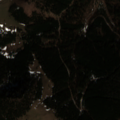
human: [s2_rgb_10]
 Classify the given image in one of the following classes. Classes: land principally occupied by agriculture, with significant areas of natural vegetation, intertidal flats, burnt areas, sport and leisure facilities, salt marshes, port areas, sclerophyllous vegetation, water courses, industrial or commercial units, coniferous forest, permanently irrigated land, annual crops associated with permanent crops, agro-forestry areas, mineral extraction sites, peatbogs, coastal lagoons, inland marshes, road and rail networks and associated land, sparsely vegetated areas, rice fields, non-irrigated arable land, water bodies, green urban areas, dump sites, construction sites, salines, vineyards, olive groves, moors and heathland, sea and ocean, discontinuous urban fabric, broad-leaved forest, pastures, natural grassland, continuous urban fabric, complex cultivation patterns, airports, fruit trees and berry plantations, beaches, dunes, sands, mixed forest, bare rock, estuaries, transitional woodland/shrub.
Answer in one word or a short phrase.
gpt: coniferous forest, natural grassland